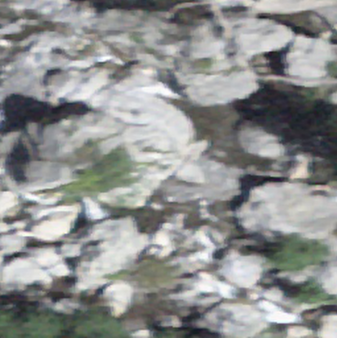
Label: bouldering_area